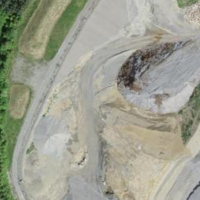
EUNIS habitat code: 56
Species observed at this site:
Chiasmia clathrata